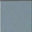
Piece: xx